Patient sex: F
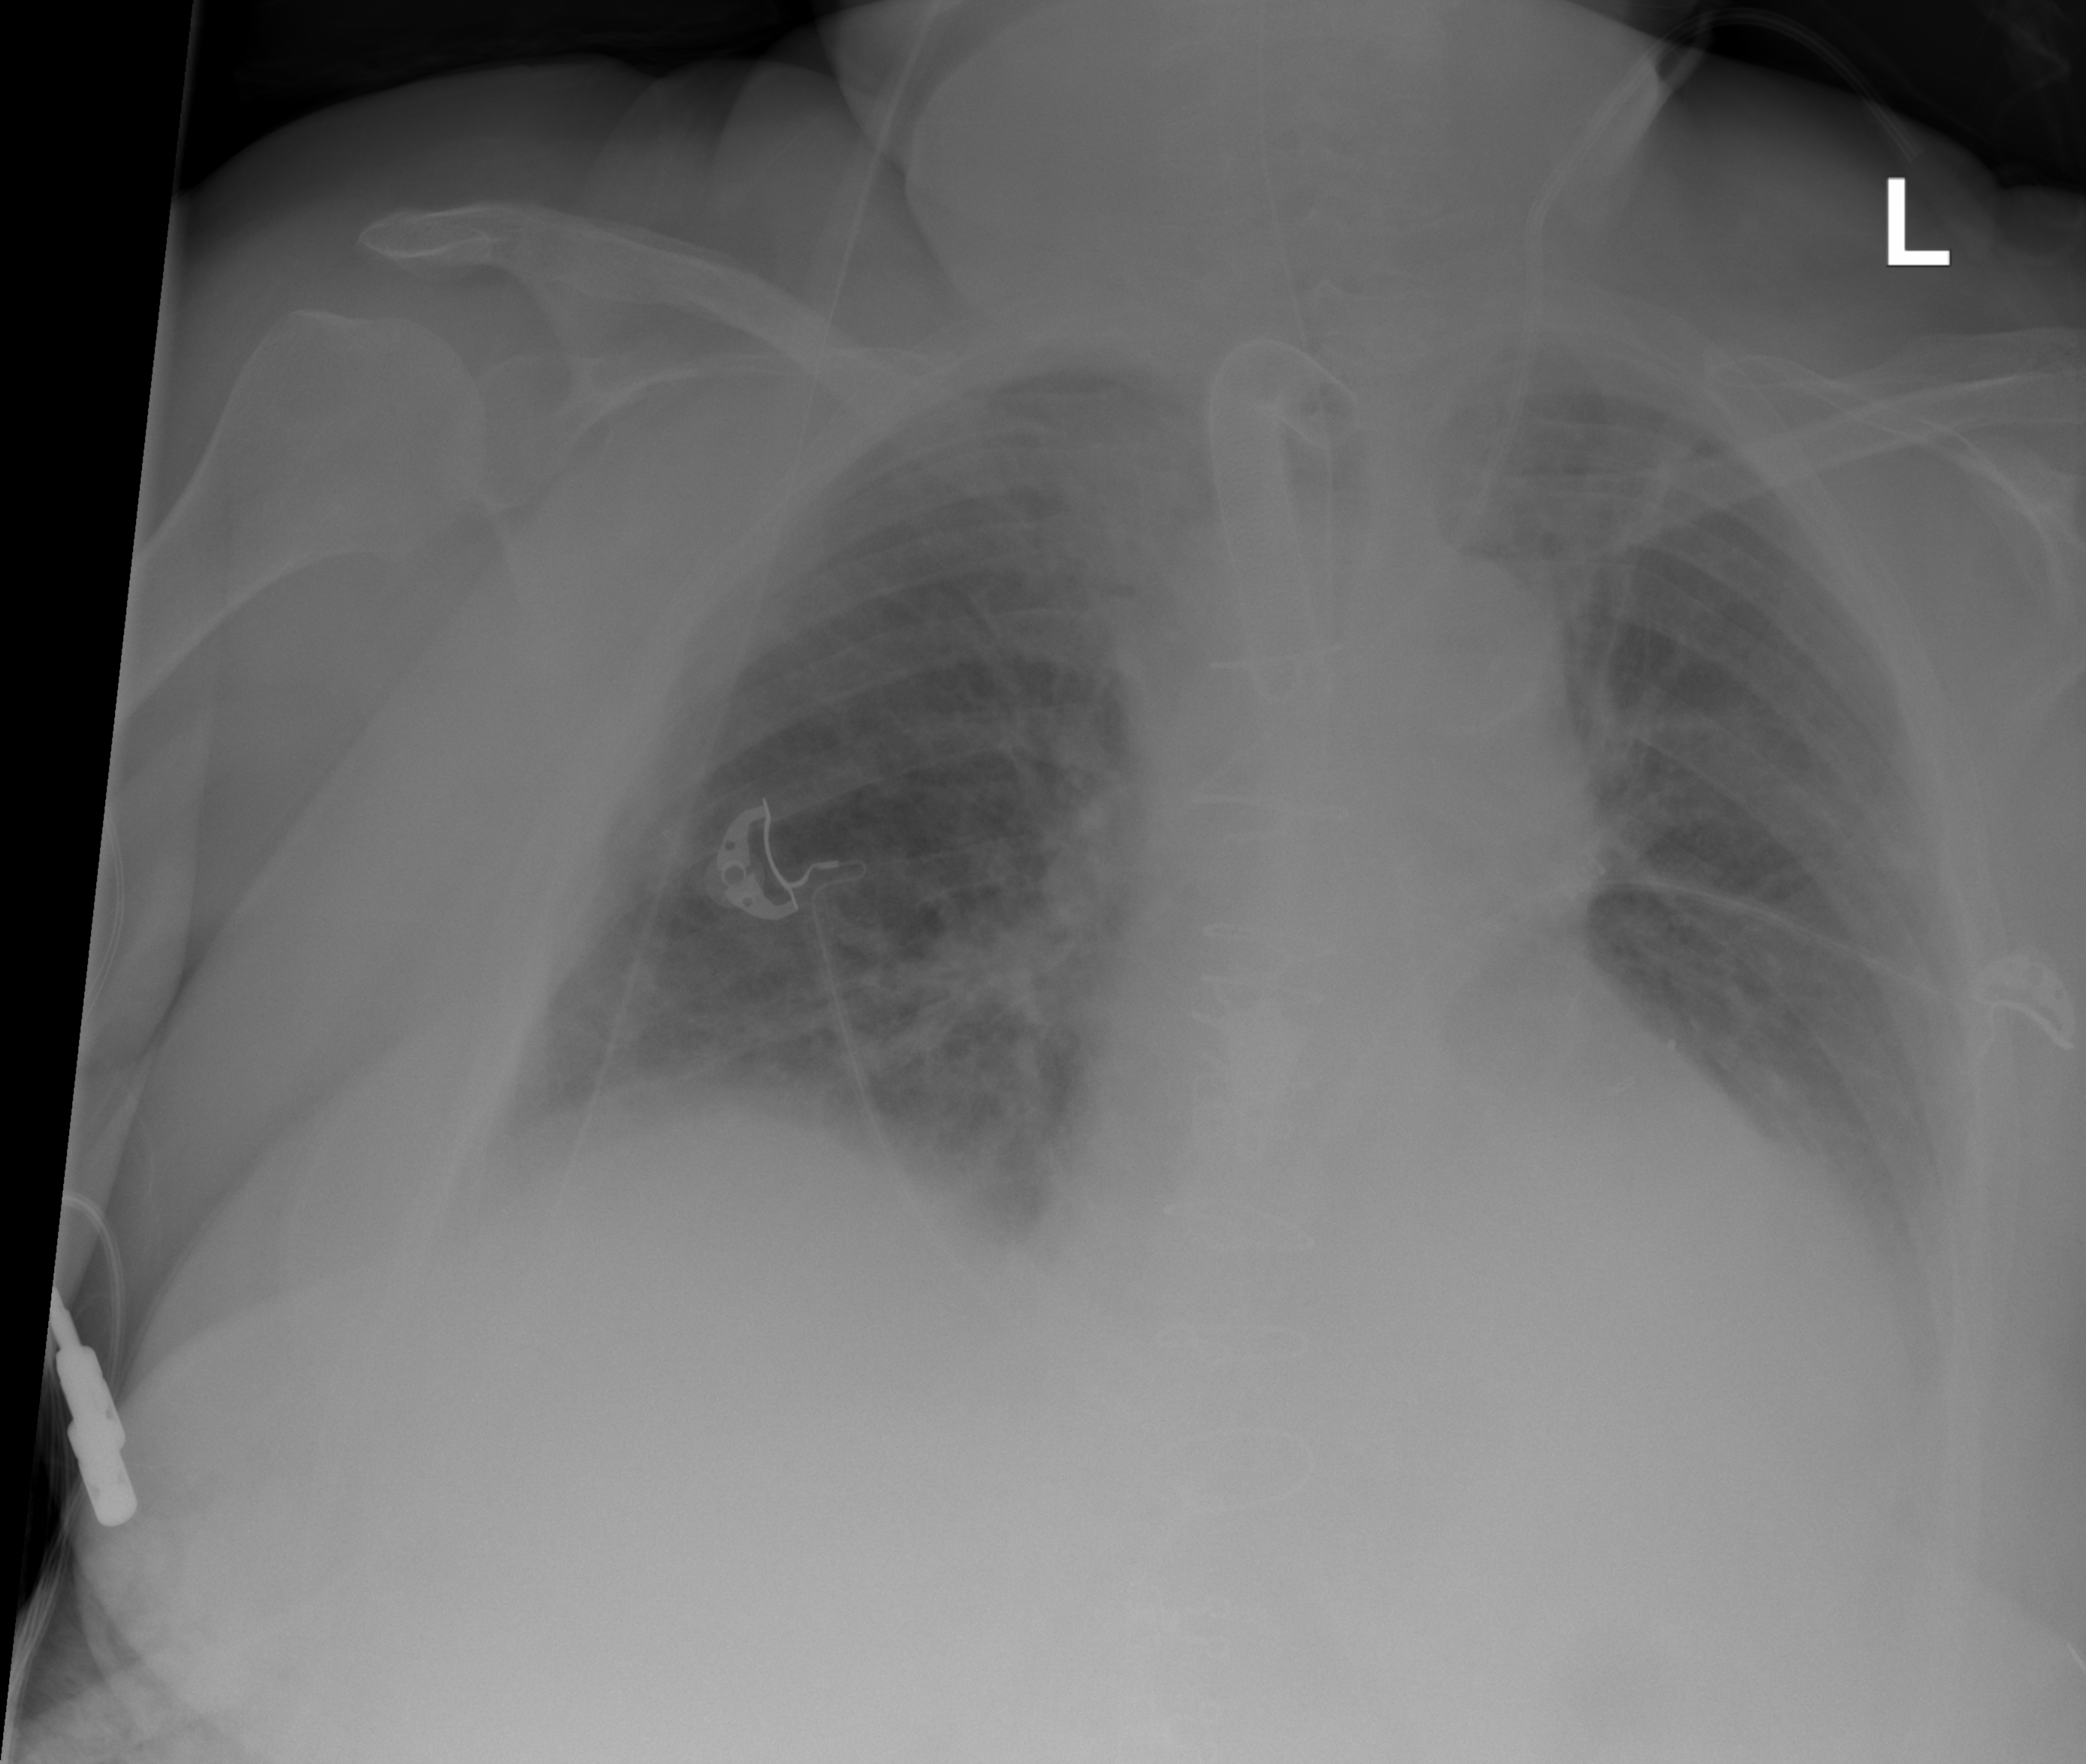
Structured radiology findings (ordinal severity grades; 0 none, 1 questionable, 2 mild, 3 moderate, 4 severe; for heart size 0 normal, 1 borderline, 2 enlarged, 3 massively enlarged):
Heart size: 1
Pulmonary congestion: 2
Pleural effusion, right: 2
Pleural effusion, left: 2
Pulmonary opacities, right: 3
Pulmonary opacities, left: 3
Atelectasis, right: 0
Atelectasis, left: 2